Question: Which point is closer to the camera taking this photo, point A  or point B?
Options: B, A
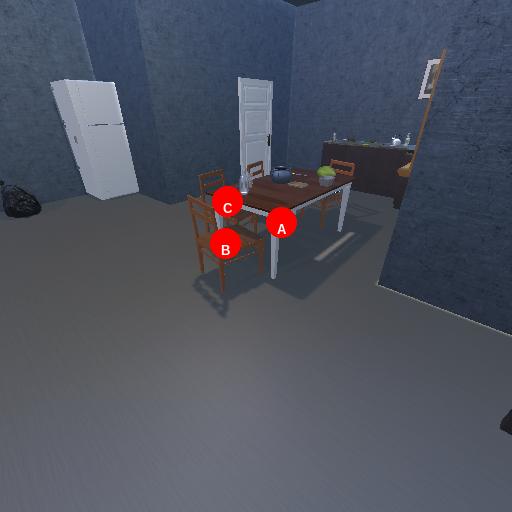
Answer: B